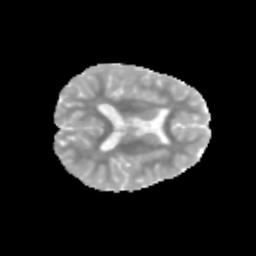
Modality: MD
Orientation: axial
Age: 9
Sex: female
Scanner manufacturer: siemens
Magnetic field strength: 3 T
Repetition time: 3.8 s
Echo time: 0.07 s